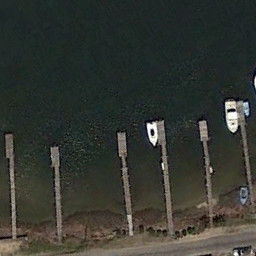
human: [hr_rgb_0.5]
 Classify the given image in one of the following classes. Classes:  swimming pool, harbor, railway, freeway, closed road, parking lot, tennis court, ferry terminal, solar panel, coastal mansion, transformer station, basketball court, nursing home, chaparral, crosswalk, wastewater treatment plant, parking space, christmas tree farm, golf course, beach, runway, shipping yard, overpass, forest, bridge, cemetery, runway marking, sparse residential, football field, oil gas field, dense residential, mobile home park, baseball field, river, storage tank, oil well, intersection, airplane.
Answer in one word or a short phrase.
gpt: ferry terminal